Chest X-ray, AP view. Patient: 54 years old, sex M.
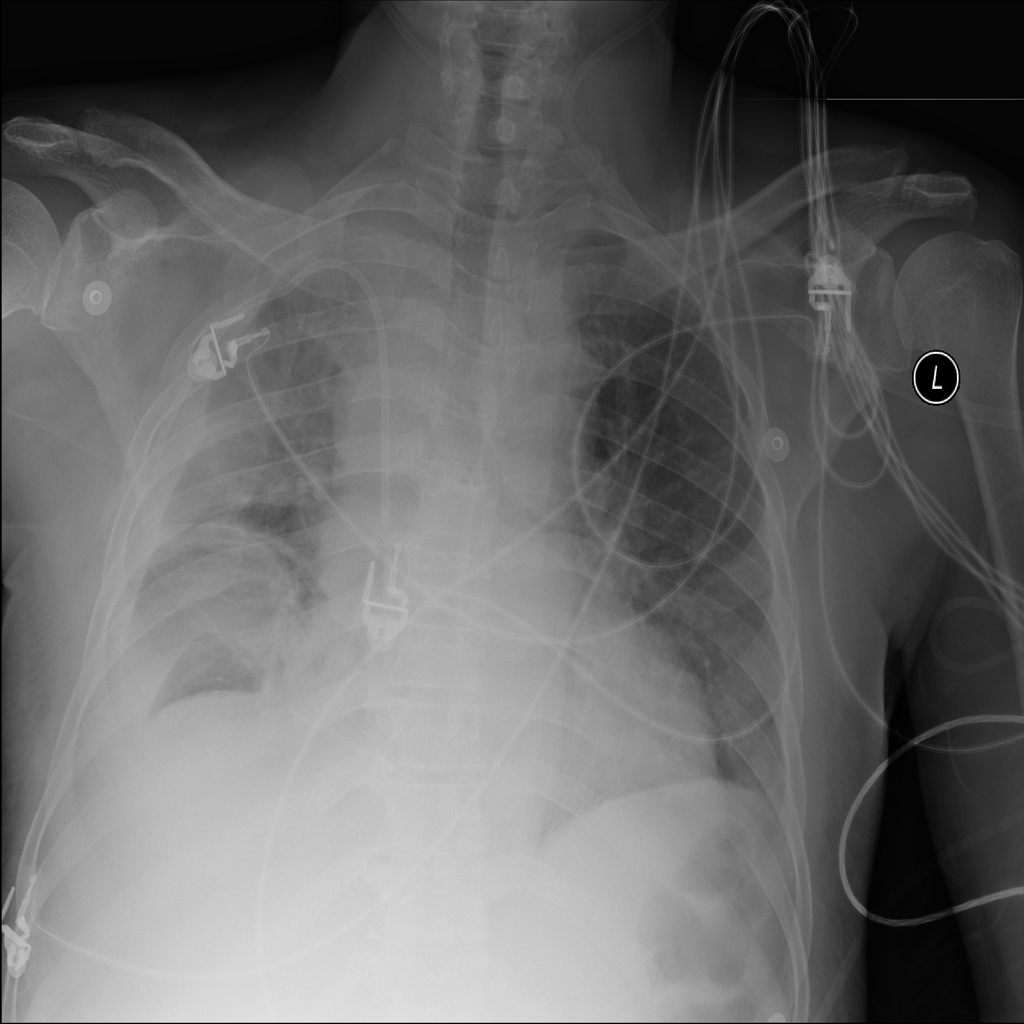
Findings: Atelectasis, Cardiomegaly, Edema, Effusion, Infiltration, Pleural_Thickening